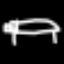
Label: bed